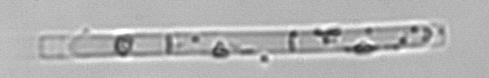
Label: Leptocylindrus